Question: Something is happening there.
I have an horizontal stackpanel containing 2 elements : two identical listboxes.
Here is the problematic snippet :
'''
<Window
xmlns="http://schemas.microsoft.com/winfx/2006/xaml/presentation"
xmlns:x="http://schemas.microsoft.com/winfx/2006/xaml"
xmlns:System="clr-namespace:System;assembly=mscorlib" xmlns:local="clr-namespace:Uxmal.Views" x:Class="Uxmal.Views.MainWindow"
Title="Test title">
<StackPanel Orientation="Horizontal">
<ListBox ItemsSource="{Binding TestControls, RelativeSource={RelativeSource FindAncestor, AncestorType={x:Type local:MainWindow}}}" />
<ListBox ItemsSource="{Binding TestControls, RelativeSource={RelativeSource FindAncestor, AncestorType={x:Type local:MainWindow}}}" />
</StackPanel>
</Window>
'''
The two listboxes are (or should be) absolutely identical. They are bound to the same data source, a collection of user controls.
The constructor of the window :
'''
public partial class MainWindow : Window
{
public MainWindow()
{
InitializeComponent();
testControls.Add(new XmlElementControl());
testControls.Add(new XmlElementControl());
testControls.Add(new XmlElementControl());
testControls.Add(new XmlElementControl());
}
private List<XmlElementControl> testControls = new List<XmlElementControl>(4);
public IEnumerable<XmlElementControl> TestControls { get { return testControls; } }
}
'''
and the simplified XAML for the XmlElementControlclass
> '''
<UserControl x:Class="Uxmal.Views.XmlElementControl"
xmlns="http://schemas.microsoft.com/winfx/2006/xaml/presentation"
xmlns:x="http://schemas.microsoft.com/winfx/2006/xaml"
xmlns:mc="http://schemas.openxmlformats.org/markup-compatibility/2006"
xmlns:d="http://schemas.microsoft.com/expression/blend/2008"
mc:Ignorable="d">
<StackPanel Width="500" Height="80" Orientation="Horizontal" Background="Gray"/>
</UserControl>
'''
But on the result :

The right pane of the window should contain the same list as the left pane, but it's empty instead.
What is happening ?
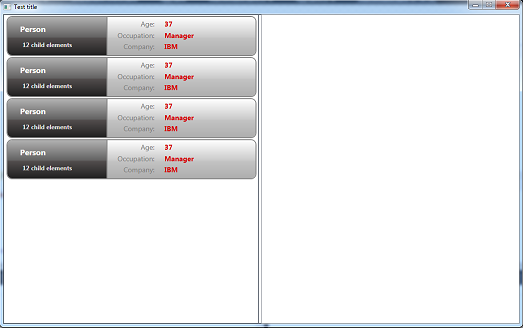
Answer: Your approach is wrong, list should not contain UI elements instead it should contain data which needs to be bound to ListBox.
Problem is any Here, in your case you are trying to add 'XmlElementControl' to two different ListBoxes which definitely won't work.
Say create this test collection which return only range of numbers.
'''
public IEnumerable<int> TestCollection
{
get
{
return Enumerable.Range(1, 4);
}
}
'''
and create 'ItemTemplate' in XAML to represent that data:
'''
<ListBox ItemsSource="{Binding TestCollection,
RelativeSource= {RelativeSource FindAncestor,
AncestorType={x:Type local:MainWindow}}}">
<ListBox.ItemTemplate>
<DataTemplate>
<local:XmlElementControl/>
</DataTemplate>
</ListBox.ItemTemplate>
</ListBox>
'''
Declare 'local' namespace at window root level, pointing to 'XmlElementControl' namespace.